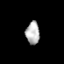
Tissue: prostate
Cell type: T cells
Senescence score: 0.3324
Nuclear area (px): 304
Mean DAPI intensity: 180.957